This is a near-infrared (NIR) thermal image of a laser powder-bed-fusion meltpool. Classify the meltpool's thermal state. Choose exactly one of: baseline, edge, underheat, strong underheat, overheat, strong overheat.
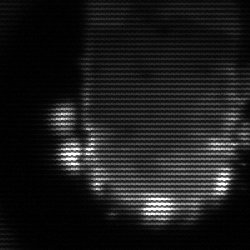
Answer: baseline